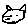
Label: cat